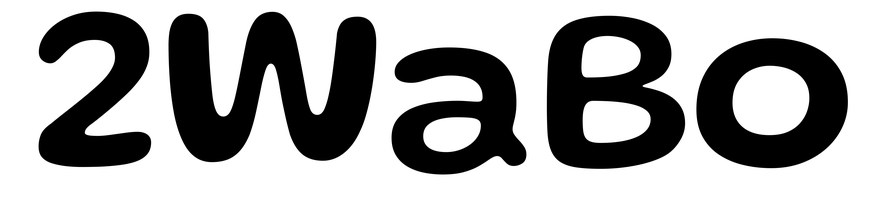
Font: Gluten_Medium